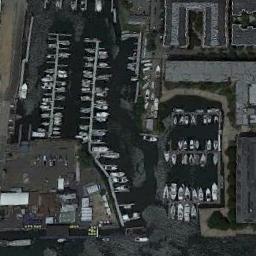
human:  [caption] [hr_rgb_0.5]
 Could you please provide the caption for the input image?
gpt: The harbor with lots of neatly docked boats is surrounded by some buildings and a parking lot .

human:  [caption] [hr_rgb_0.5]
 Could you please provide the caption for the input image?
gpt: There are many boats on the harbor .

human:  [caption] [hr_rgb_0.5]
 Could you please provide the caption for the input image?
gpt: There are many ships in the harbor .

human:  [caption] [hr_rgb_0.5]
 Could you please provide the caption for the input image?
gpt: Many ships moored neatly on the sea surface of the harbor, Surrounded by buildings .

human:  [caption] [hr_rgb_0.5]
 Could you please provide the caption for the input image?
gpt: There are many buildings around the harbor with many boats .